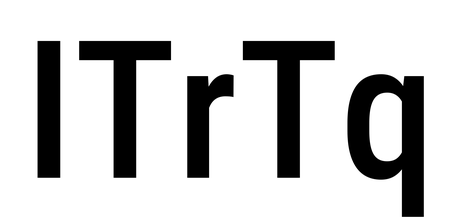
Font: Roboto_Condensed_Medium